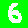
Digit: 6